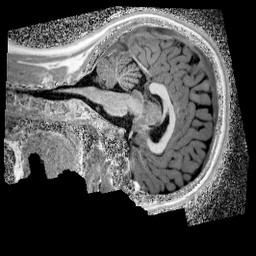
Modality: UNIT1_denoised
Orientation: sagittal
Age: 11
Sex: female
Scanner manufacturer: siemens
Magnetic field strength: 3 T
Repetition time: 4 s
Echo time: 0.00299 s